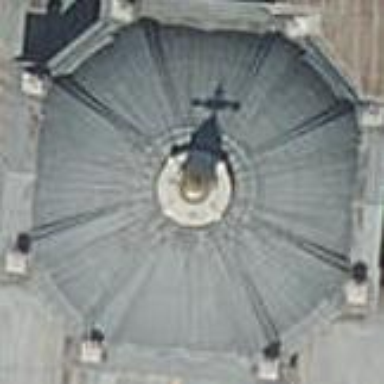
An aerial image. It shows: Building with metal dome-shaped roof.